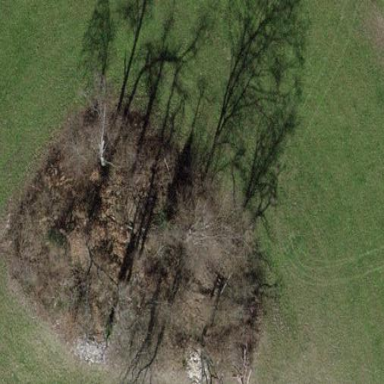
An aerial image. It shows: Forest area.